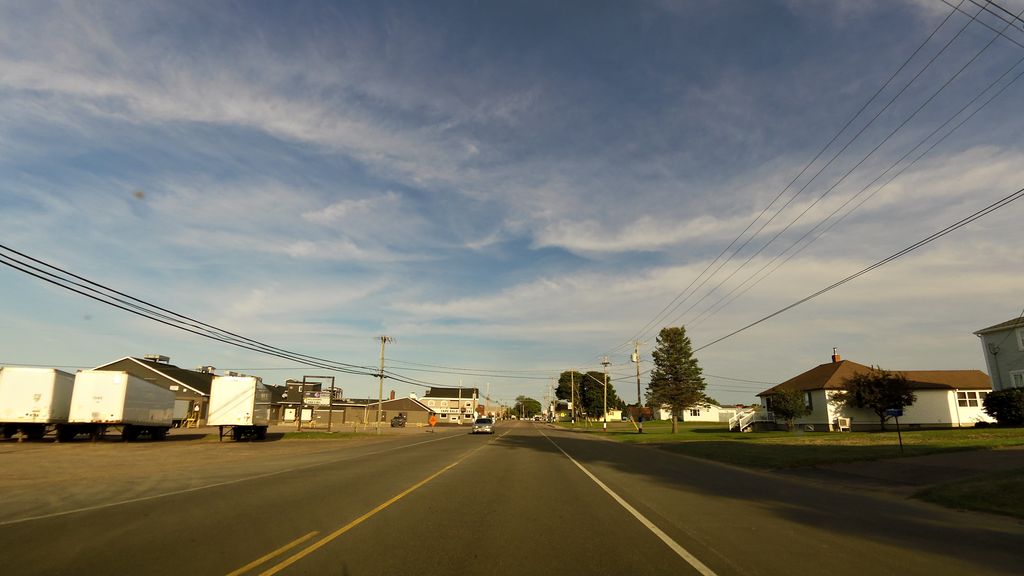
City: charlottetown